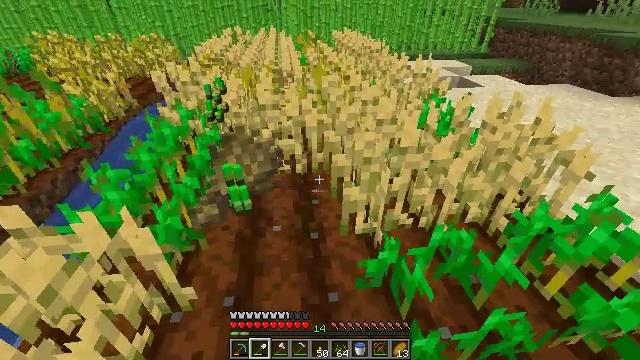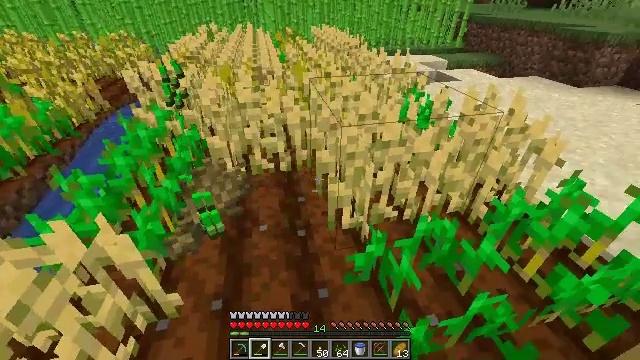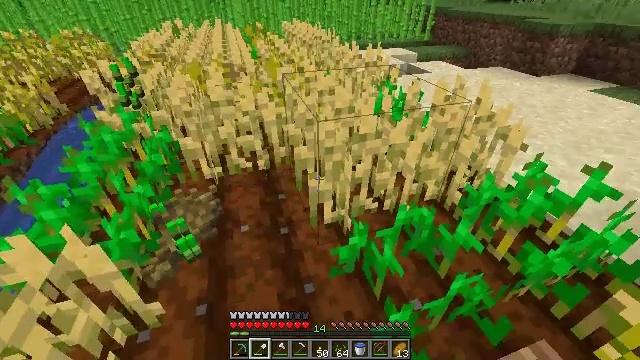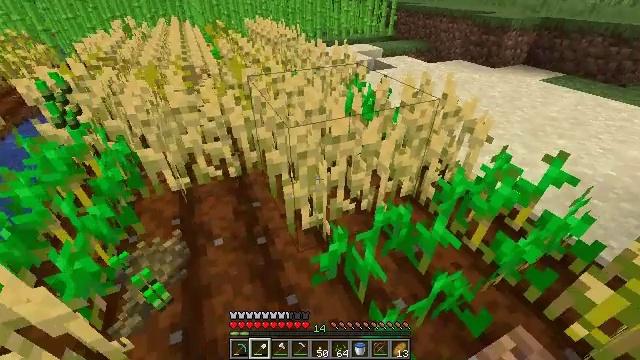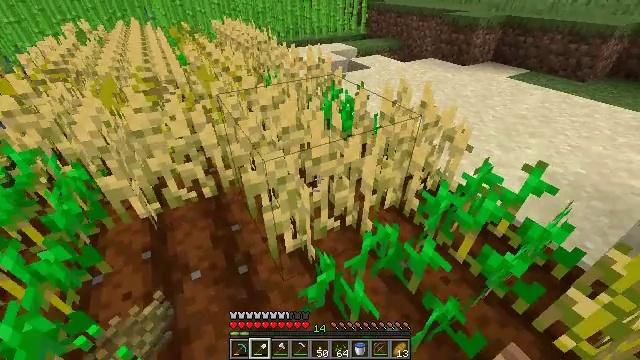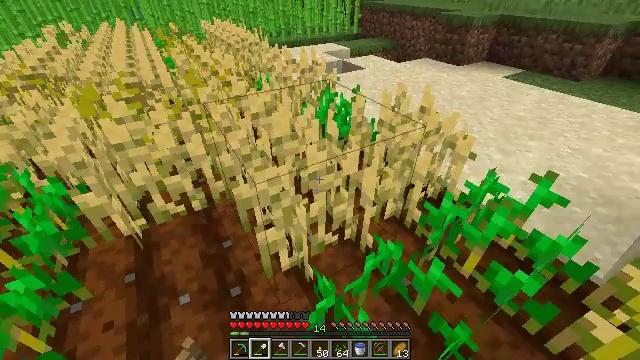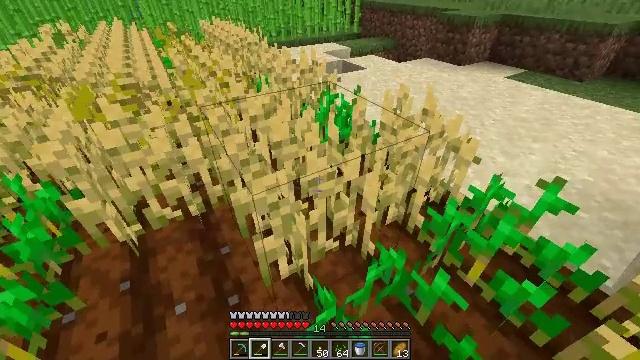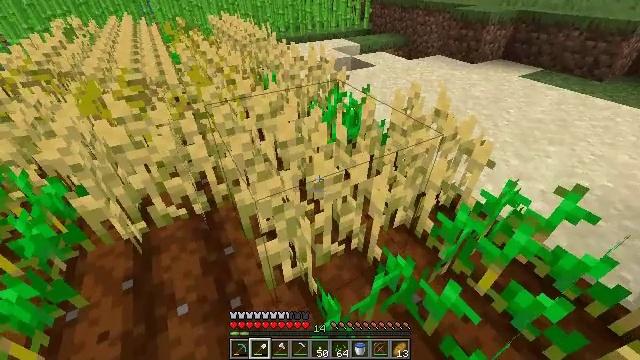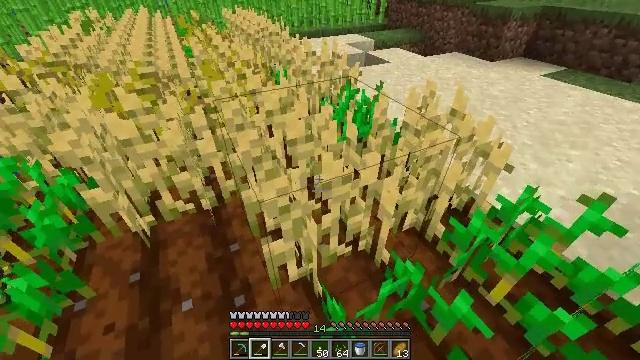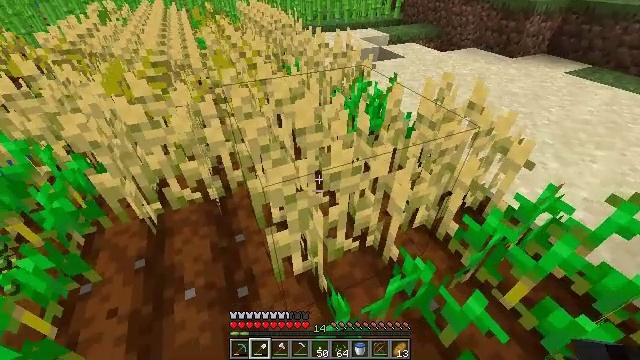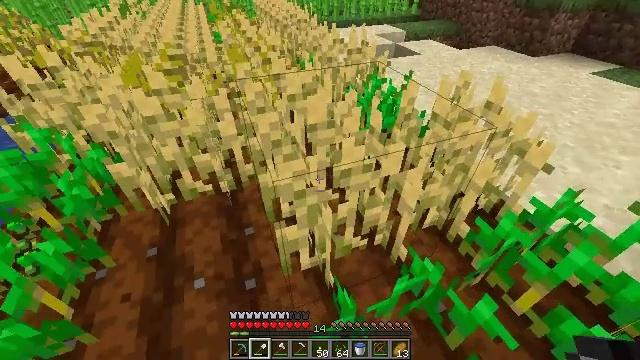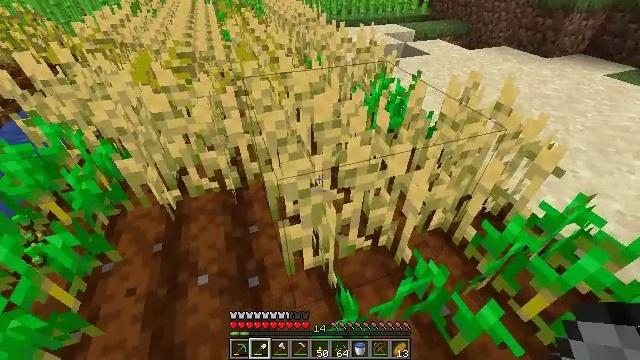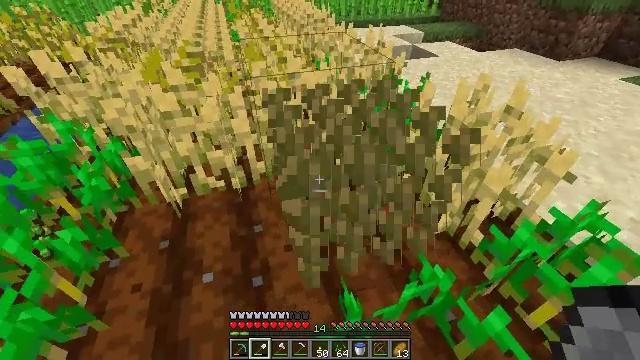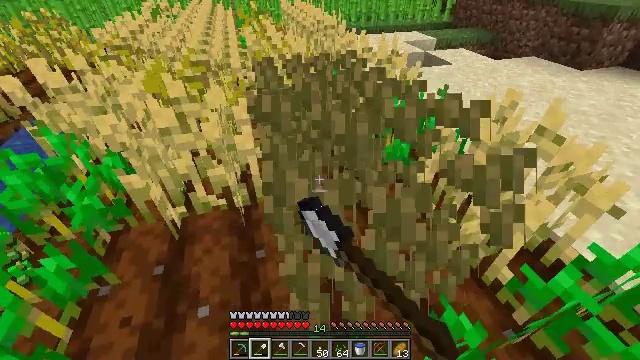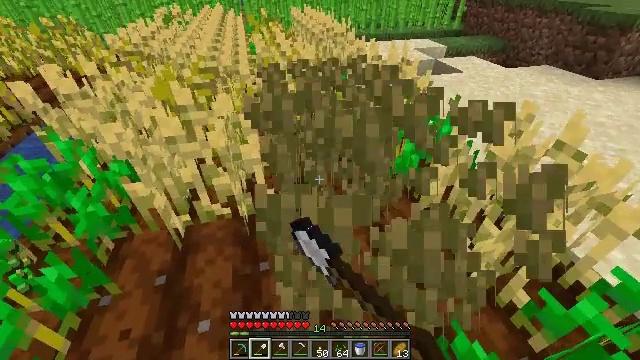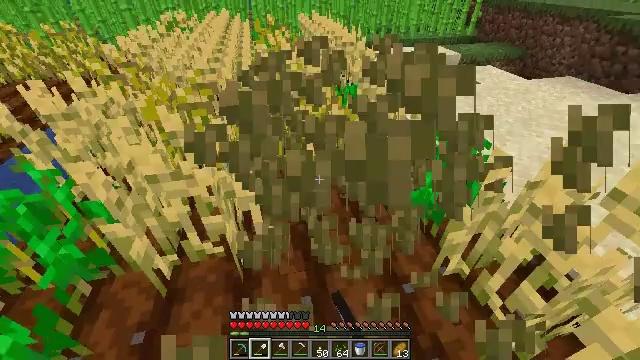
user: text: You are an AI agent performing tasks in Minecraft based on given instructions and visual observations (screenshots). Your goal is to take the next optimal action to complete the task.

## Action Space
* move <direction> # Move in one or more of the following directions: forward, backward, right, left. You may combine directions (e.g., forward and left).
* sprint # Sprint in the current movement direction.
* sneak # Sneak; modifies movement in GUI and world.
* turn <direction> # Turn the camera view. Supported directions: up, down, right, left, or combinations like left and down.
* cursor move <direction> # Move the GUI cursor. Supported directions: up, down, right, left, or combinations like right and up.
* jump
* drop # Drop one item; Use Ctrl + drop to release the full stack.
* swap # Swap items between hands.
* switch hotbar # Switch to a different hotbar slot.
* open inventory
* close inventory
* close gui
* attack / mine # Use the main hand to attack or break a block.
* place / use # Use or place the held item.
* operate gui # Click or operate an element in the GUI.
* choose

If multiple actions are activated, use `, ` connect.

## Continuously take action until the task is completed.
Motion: motion action
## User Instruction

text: Collect wheat crops.
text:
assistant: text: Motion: turn right
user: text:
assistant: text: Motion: turn right
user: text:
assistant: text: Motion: move forward, turn right
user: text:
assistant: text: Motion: move forward, turn right
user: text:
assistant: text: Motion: move forward, turn right
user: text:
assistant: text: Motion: no_op
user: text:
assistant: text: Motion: turn left
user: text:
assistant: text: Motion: turn left
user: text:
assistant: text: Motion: turn left
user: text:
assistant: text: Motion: turn left
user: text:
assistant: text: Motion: turn left
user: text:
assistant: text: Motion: move forward, turn left, attack / mine
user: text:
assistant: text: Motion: move forward, turn left, attack / mine
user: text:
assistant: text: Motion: move forward, turn left and up, attack / mine
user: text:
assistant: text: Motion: move forward, turn left
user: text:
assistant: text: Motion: move forward, turn left
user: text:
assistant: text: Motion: turn left
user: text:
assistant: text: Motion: turn left
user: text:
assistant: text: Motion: turn left
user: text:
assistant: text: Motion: turn left
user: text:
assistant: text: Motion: turn left
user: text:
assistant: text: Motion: turn left and down
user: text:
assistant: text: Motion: turn left
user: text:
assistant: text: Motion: turn left
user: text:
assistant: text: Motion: turn left
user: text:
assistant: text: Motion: attack / mine
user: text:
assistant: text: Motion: attack / mine
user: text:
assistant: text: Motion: move forward
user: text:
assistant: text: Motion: move forward
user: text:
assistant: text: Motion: move forward